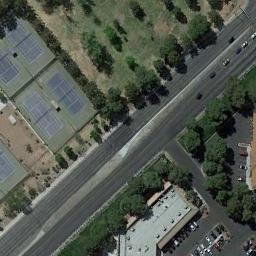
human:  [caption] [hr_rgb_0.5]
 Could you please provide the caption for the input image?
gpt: At the top of the picture is a tennis court with only a small blue part .

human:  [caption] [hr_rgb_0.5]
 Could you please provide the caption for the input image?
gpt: The tennis court is on the grass next to some trees and roads .

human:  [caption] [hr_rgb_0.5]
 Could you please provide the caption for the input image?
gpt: The tennis court is next to the lawn, and there is a road to the building and parking lot .

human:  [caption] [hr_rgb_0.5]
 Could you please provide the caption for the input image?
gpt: There are many cars on the road beside the tennis courts .

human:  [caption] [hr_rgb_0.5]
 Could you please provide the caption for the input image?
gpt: There are some green trees near the tennis courts .